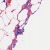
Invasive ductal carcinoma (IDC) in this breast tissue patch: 0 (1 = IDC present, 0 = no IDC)